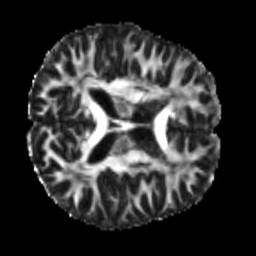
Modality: FA
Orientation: axial
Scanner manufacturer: siemens
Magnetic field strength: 3 T
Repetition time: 4 s
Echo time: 0.0594 s